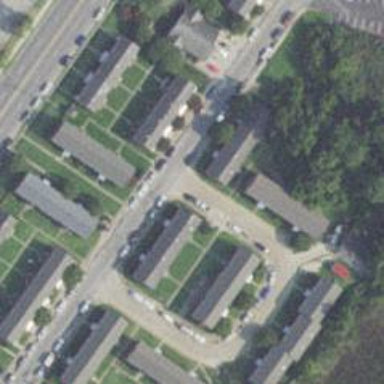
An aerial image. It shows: Neighborhood.